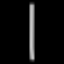
Label: line